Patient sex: F
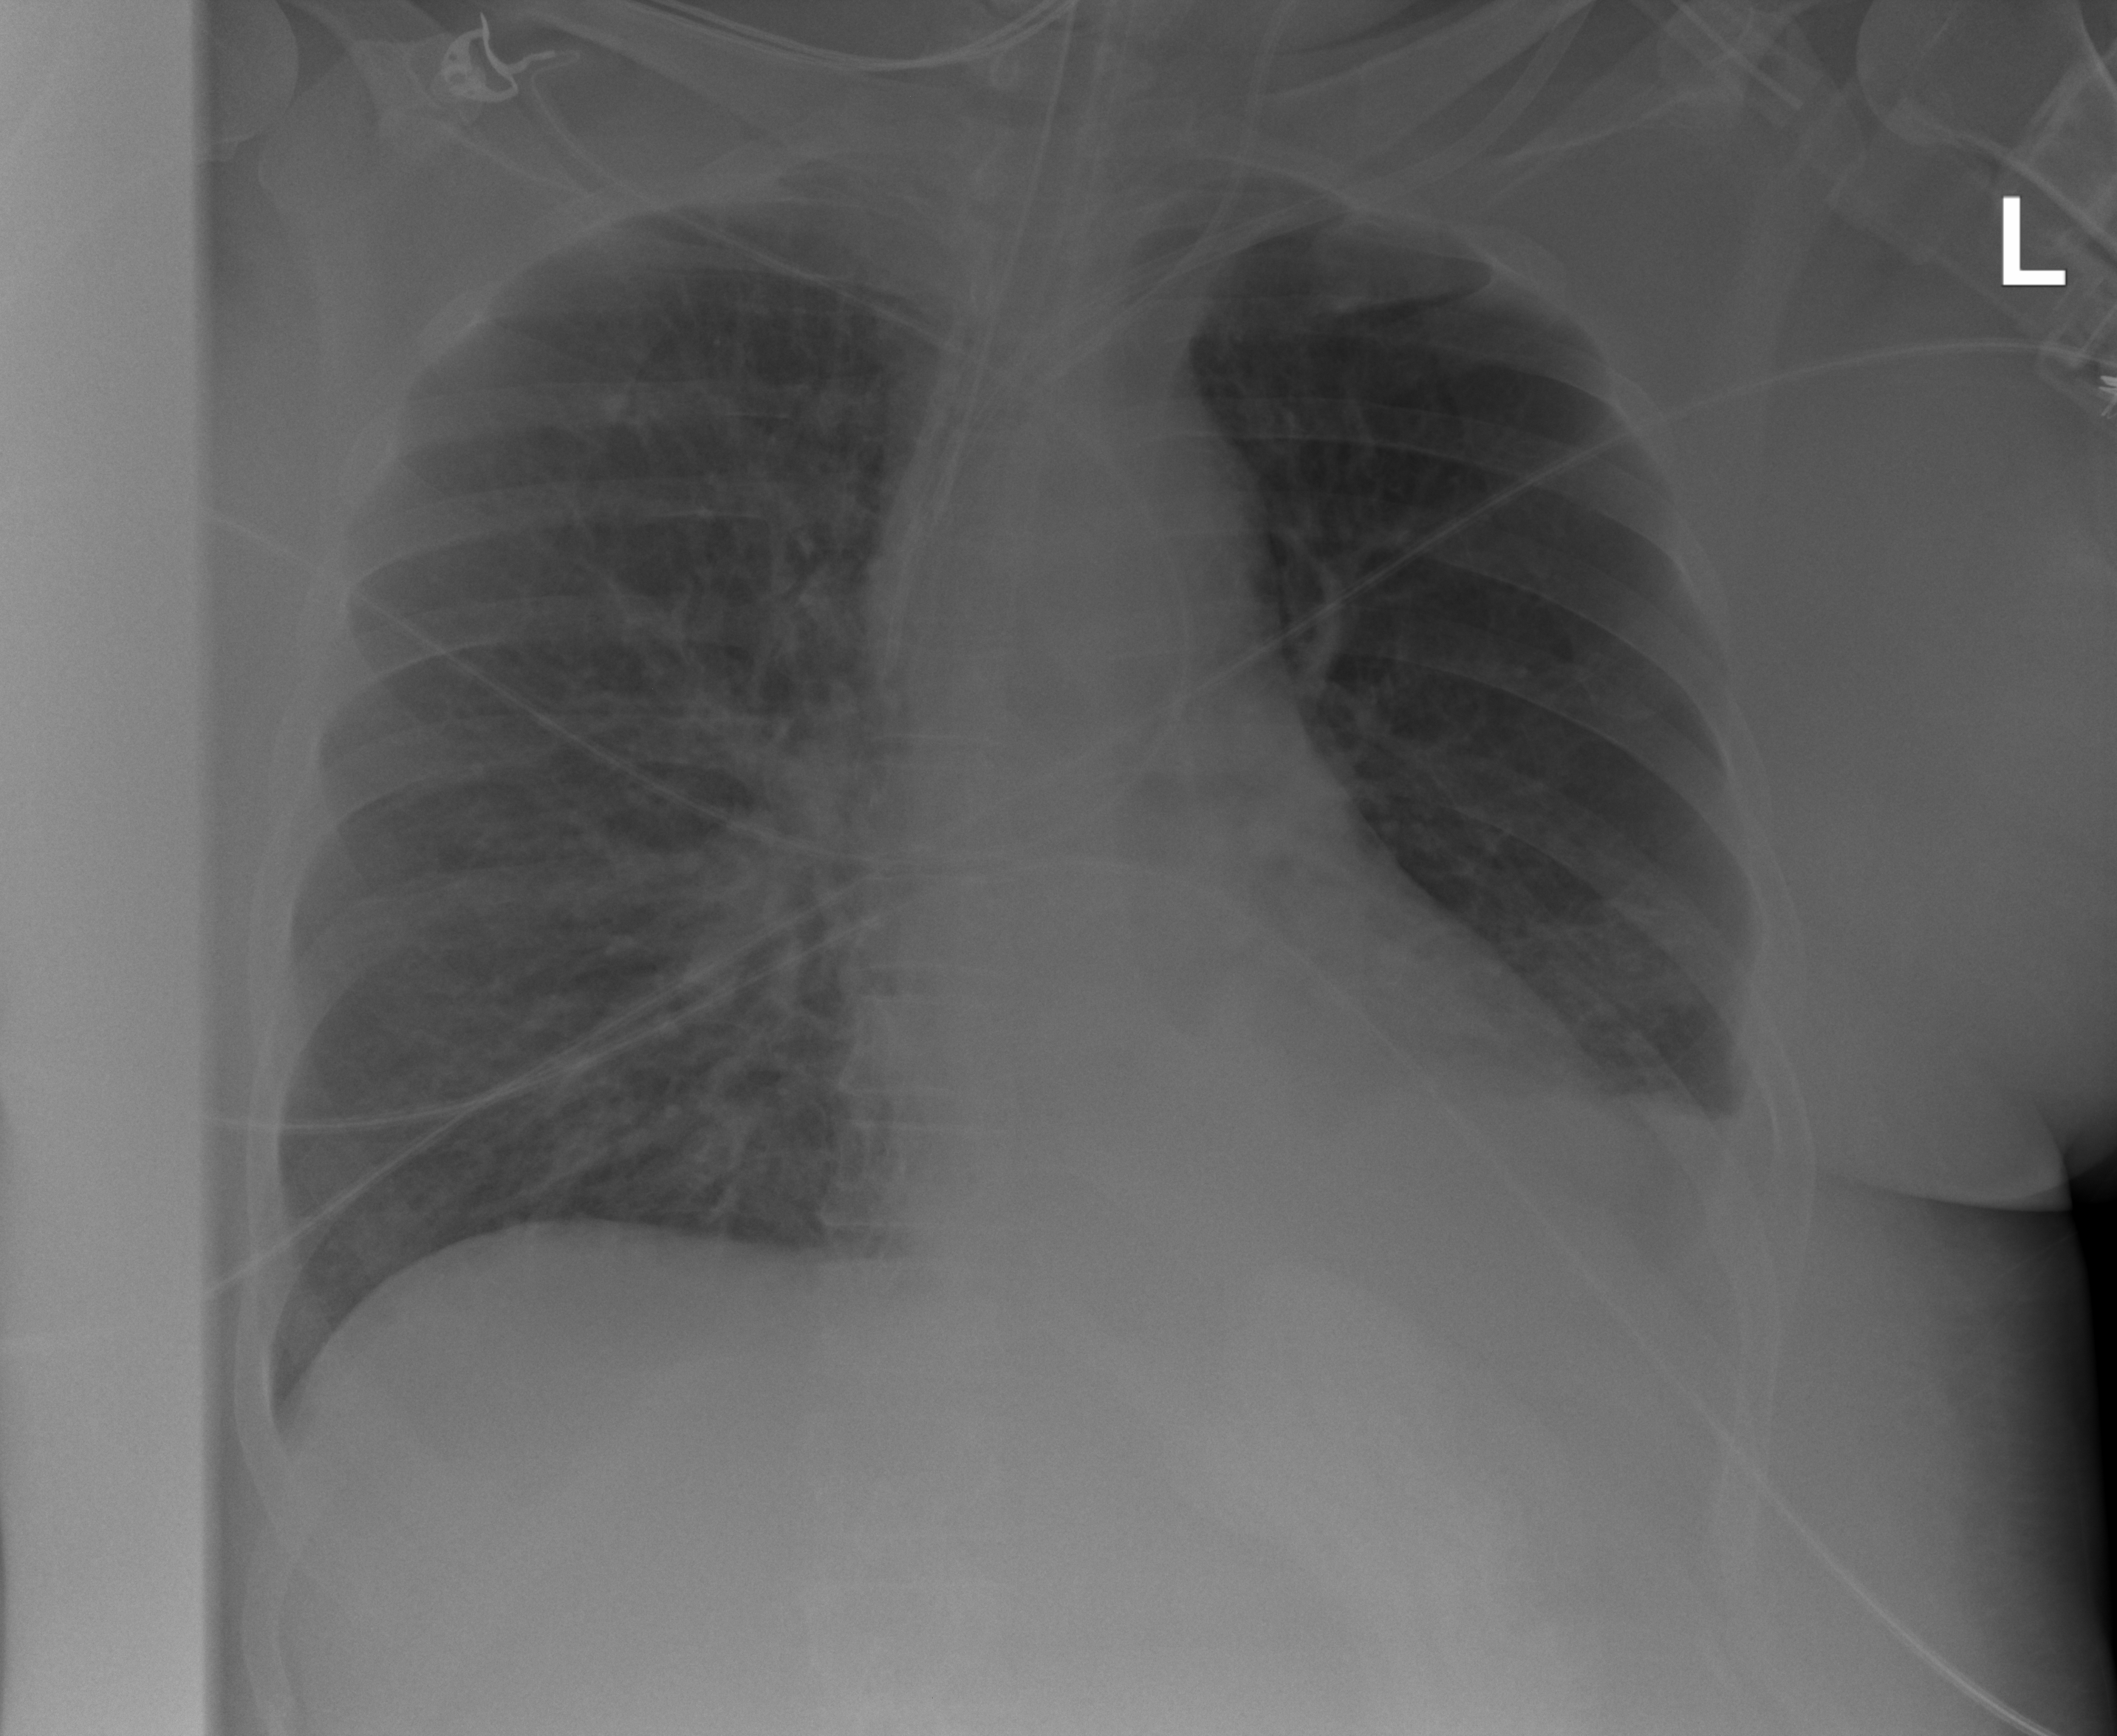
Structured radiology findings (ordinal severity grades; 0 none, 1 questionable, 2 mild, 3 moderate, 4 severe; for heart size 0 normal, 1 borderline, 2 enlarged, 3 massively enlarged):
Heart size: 0
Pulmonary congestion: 1
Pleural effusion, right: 0
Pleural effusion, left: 2
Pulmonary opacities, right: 2
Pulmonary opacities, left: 0
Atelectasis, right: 2
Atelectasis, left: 2